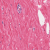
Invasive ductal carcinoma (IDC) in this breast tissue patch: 0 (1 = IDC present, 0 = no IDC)